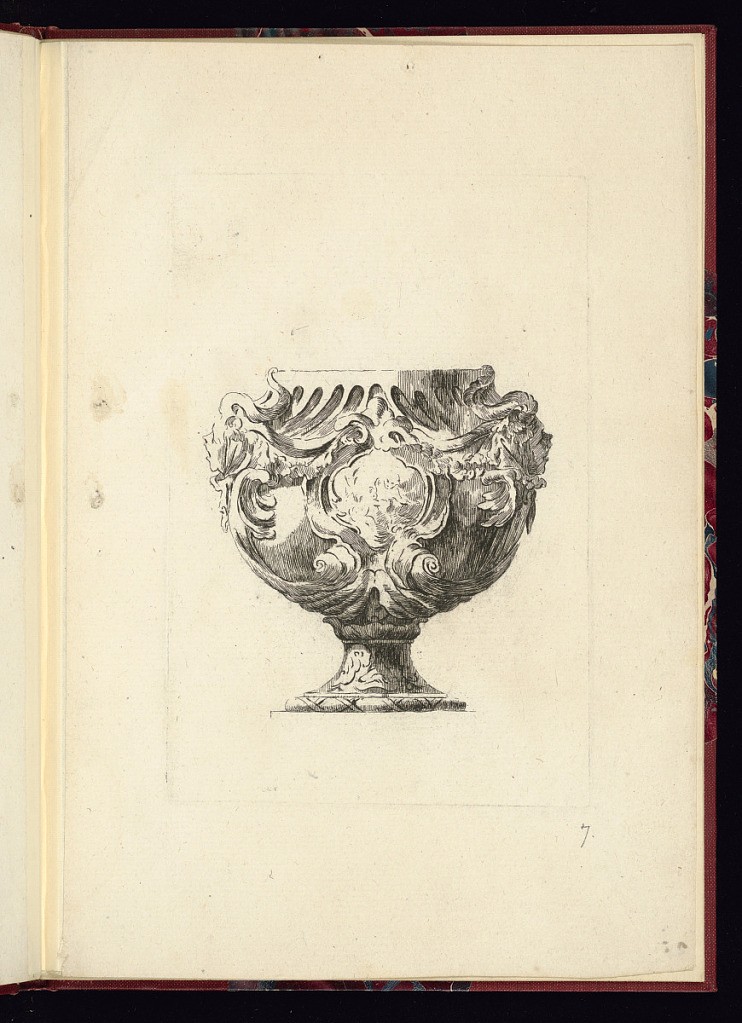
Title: Ornamental Vase Design
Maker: Charles Leviez, French, 1708–1778
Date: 1756-1773
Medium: Etching on laid paper
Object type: Print
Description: Globular vase with a wide mouth. There are horned mascarons on either side of the vase. The neck of the vase has spiraling fluting. There is a stylized medallion at the center with a faint indication of a mythological scene, perhaps two putti. The vase has a low, tapered foot with banded laurel leaves at the foot. The plate is not signed or numbered.